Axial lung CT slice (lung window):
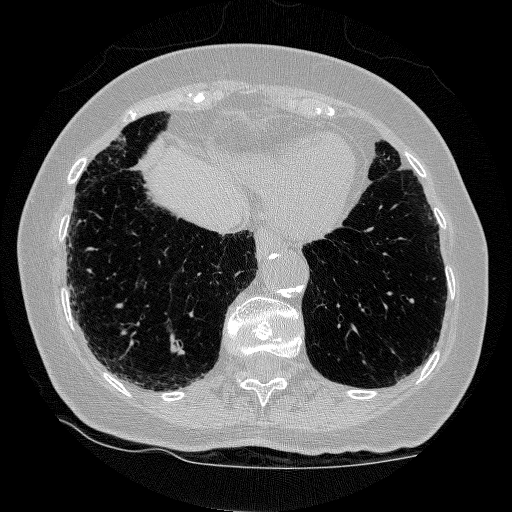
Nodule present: no